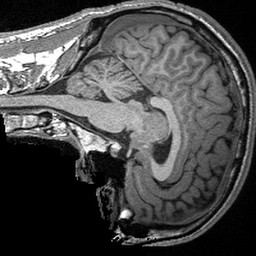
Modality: T1w
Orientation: sagittal
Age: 21
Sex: male